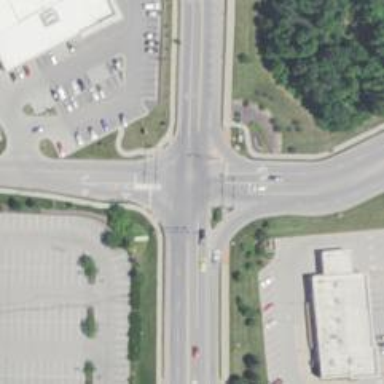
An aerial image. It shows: Crossing on the road.